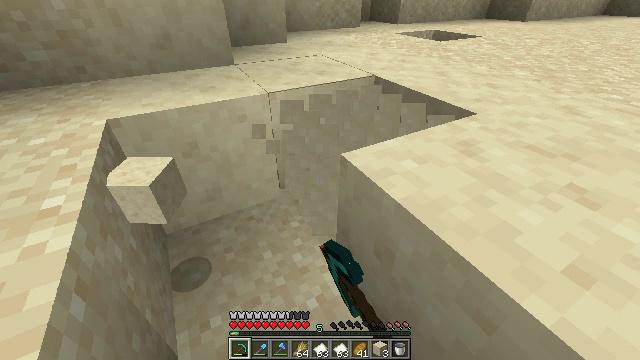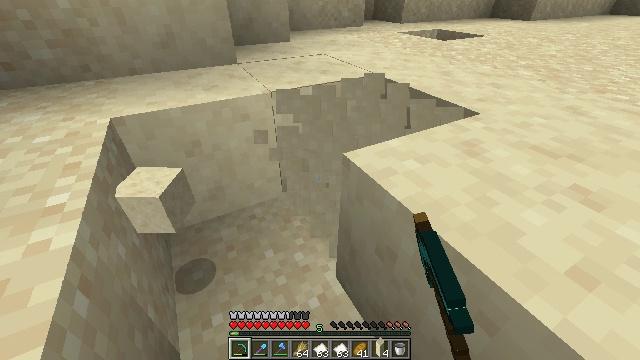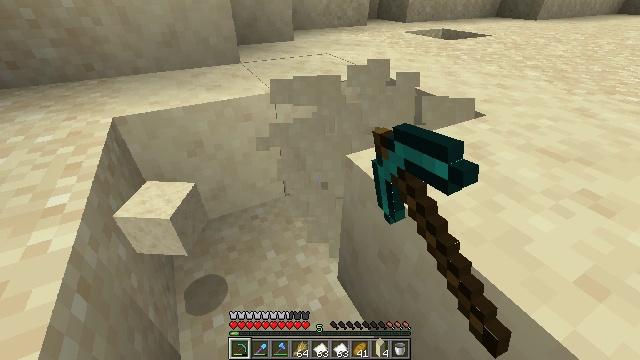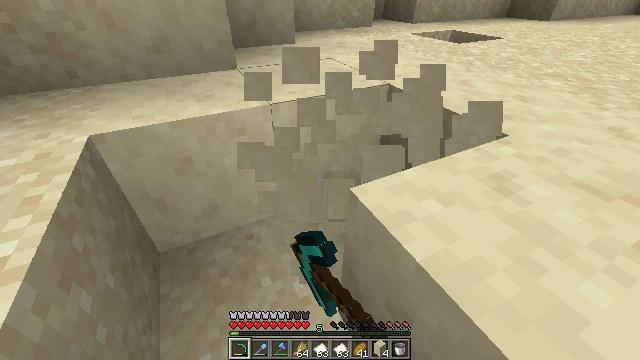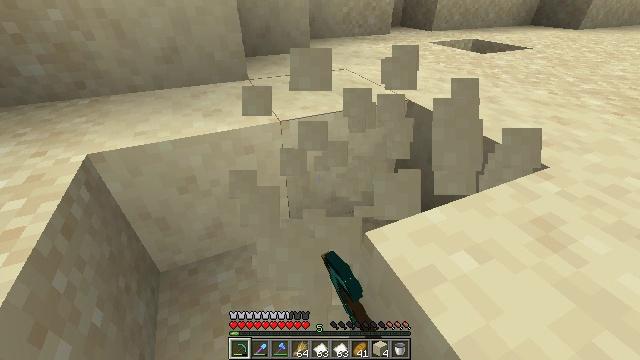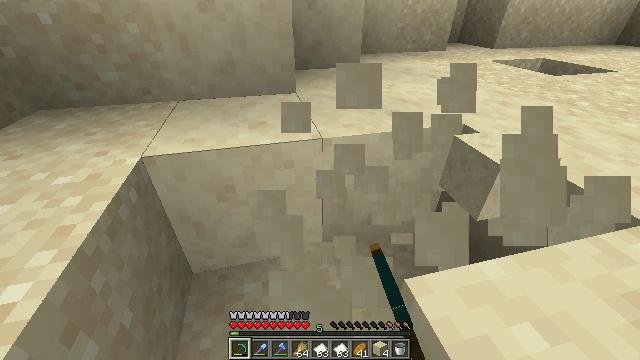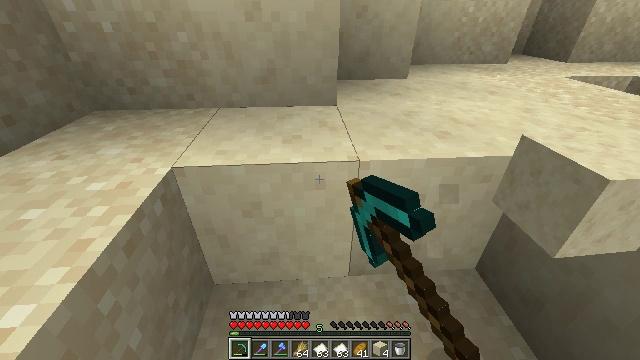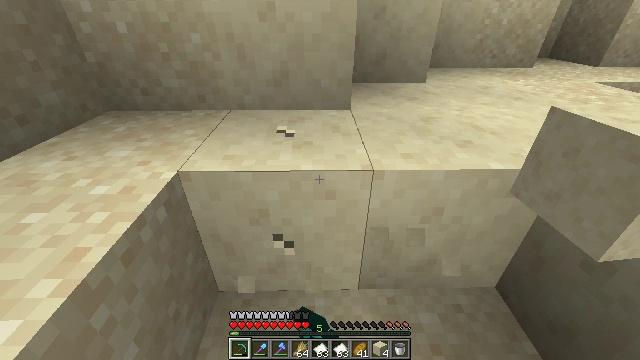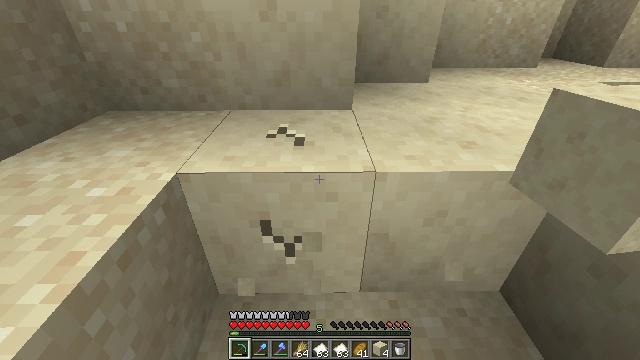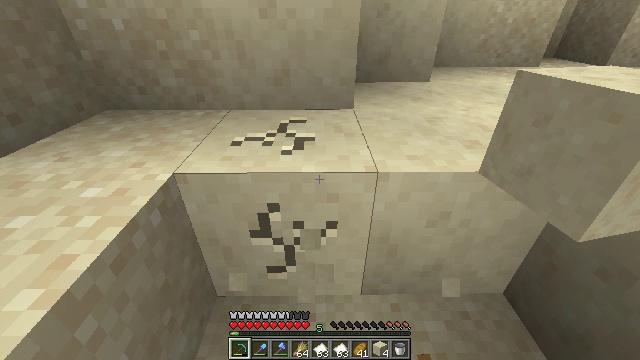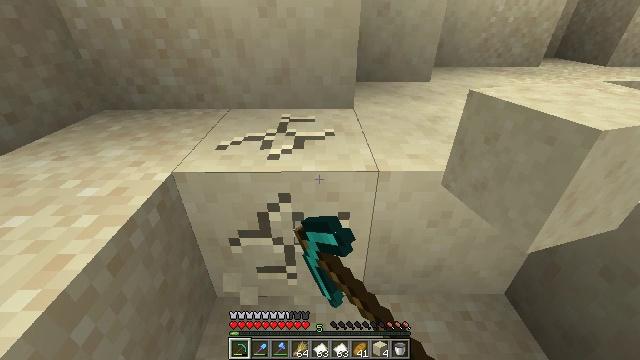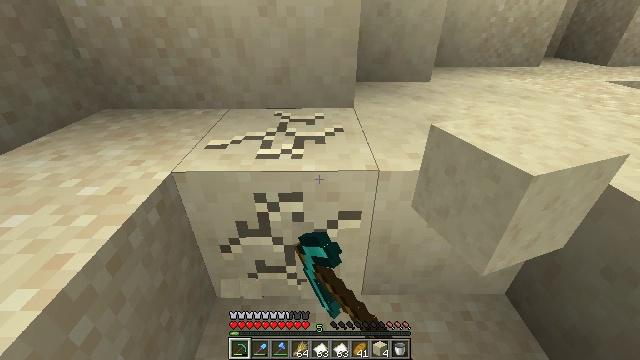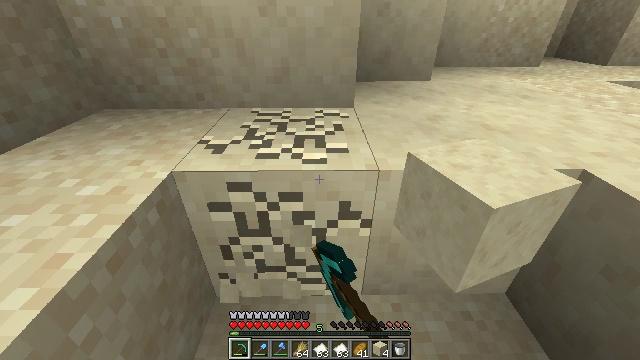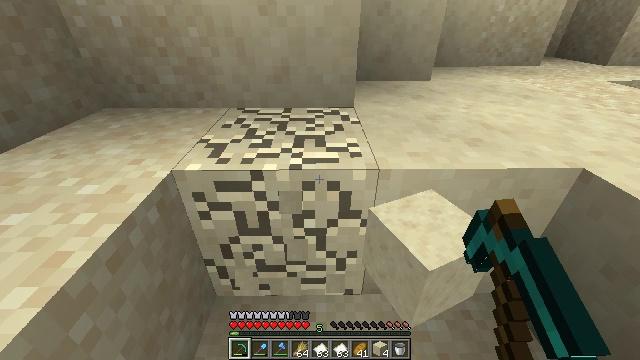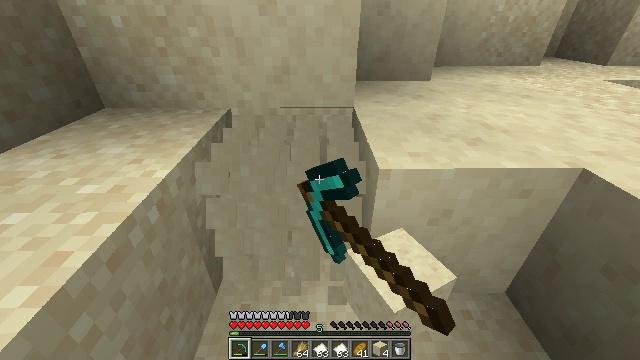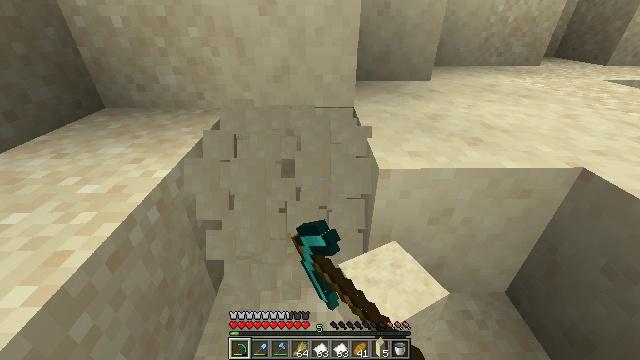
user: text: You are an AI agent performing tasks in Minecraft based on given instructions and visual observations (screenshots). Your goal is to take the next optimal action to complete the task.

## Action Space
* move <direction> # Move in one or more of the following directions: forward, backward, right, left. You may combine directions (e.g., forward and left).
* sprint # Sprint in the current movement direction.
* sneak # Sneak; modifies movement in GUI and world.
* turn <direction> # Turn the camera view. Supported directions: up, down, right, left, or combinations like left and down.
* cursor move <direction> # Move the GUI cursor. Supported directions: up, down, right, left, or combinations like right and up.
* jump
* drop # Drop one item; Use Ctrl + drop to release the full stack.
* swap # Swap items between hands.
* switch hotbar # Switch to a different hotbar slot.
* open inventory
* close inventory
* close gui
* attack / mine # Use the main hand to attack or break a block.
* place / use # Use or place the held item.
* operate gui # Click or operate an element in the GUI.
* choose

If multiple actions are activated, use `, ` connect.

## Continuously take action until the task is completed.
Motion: motion action
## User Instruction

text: Gather smooth sandstone from desert temples or structures.
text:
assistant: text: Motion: attack / mine
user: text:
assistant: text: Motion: move forward, attack / mine
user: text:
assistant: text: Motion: move forward, attack / mine
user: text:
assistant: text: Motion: move forward, turn left, attack / mine
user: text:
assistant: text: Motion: move forward, turn left and up, attack / mine
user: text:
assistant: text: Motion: turn left and up, attack / mine
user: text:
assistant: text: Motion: turn left, attack / mine
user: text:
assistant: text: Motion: attack / mine
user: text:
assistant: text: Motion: attack / mine
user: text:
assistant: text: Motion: attack / mine
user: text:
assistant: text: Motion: attack / mine
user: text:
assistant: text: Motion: attack / mine
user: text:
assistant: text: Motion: attack / mine
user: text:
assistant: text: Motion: attack / mine
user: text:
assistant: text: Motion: attack / mine
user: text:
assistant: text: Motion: attack / mine
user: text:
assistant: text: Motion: turn right, attack / mine
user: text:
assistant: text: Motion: turn right and up, attack / mine
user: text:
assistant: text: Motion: turn right, attack / mine
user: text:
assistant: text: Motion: turn right, attack / mine
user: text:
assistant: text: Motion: attack / mine
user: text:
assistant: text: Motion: attack / mine
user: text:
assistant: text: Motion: attack / mine
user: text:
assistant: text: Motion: attack / mine
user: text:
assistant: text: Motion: attack / mine
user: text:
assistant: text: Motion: attack / mine
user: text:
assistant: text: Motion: attack / mine
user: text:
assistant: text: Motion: attack / mine
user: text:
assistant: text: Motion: turn left and up, attack / mine
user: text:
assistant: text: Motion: turn left and up, attack / mine